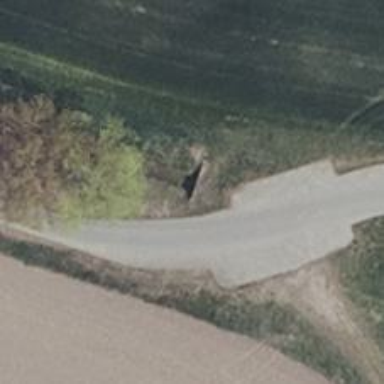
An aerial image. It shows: Culvert tunnel.